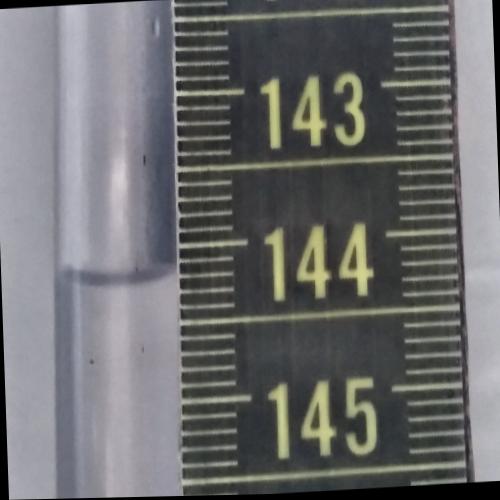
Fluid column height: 144.2 cm